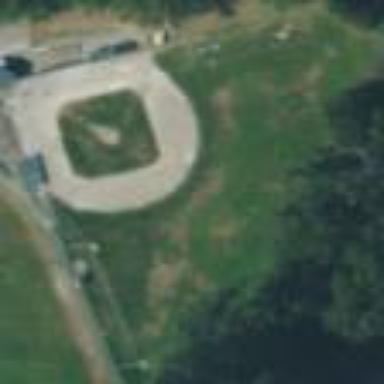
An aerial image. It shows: Chain link fence surrounding baseball pitch.